Question: I want to plot a graph of this (see below), but after subsetting, R is plotting all variables, but only the data of the selected ones.
'''
test<-subset(OrchardSprays,treatment == "A")
plot(test$treatment, test$decrease)
'''
So is there a way to plot only the variable that I want without deleting it in my original data frame?
I don't want this!

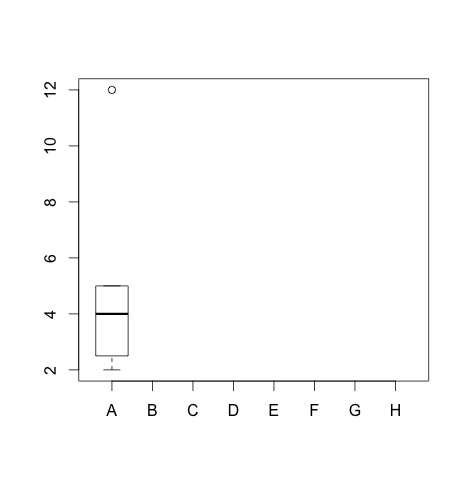
Answer: You probably want 'droplevels':
'''
test <- subset(OrchardSprays, treatment == "A")
test <- droplevels(test)
plot(test$treatment, test$decrease)
'''